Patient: sex M, age 81
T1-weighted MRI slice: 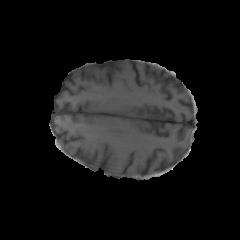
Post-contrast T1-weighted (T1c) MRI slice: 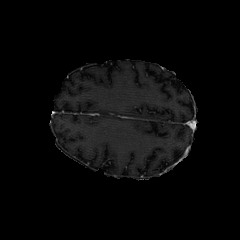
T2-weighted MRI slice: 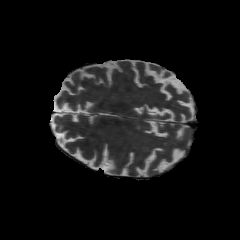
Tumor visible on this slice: no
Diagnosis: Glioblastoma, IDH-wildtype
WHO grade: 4